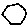
Label: hexagon